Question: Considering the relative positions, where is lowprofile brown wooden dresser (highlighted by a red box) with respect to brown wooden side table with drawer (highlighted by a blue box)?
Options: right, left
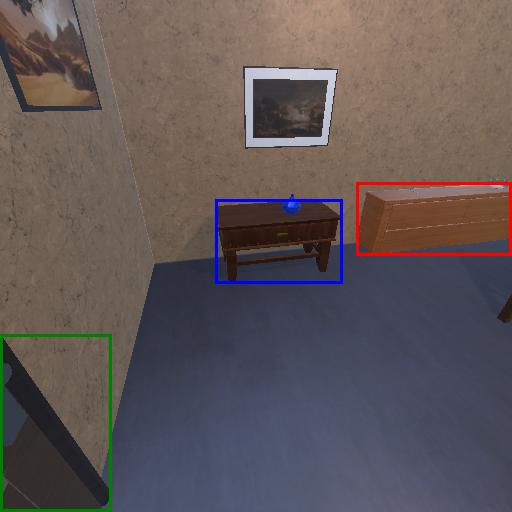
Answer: right